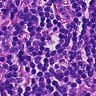
Metastatic tissue present: no